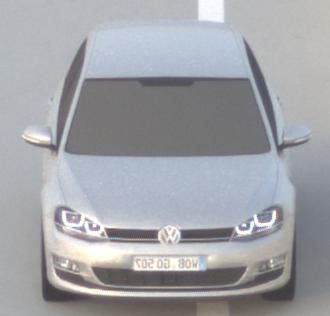
Make: VW
Model: Golf 1.2 TSI BMT
Detailed model: Golf (VII)
Model produced from: 2012/11
Model produced until: 2014/05
Doors: 3
Color: white
Road condition: dry road
Daytime: sunrise or sunset
Contrast: low contrast